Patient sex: M
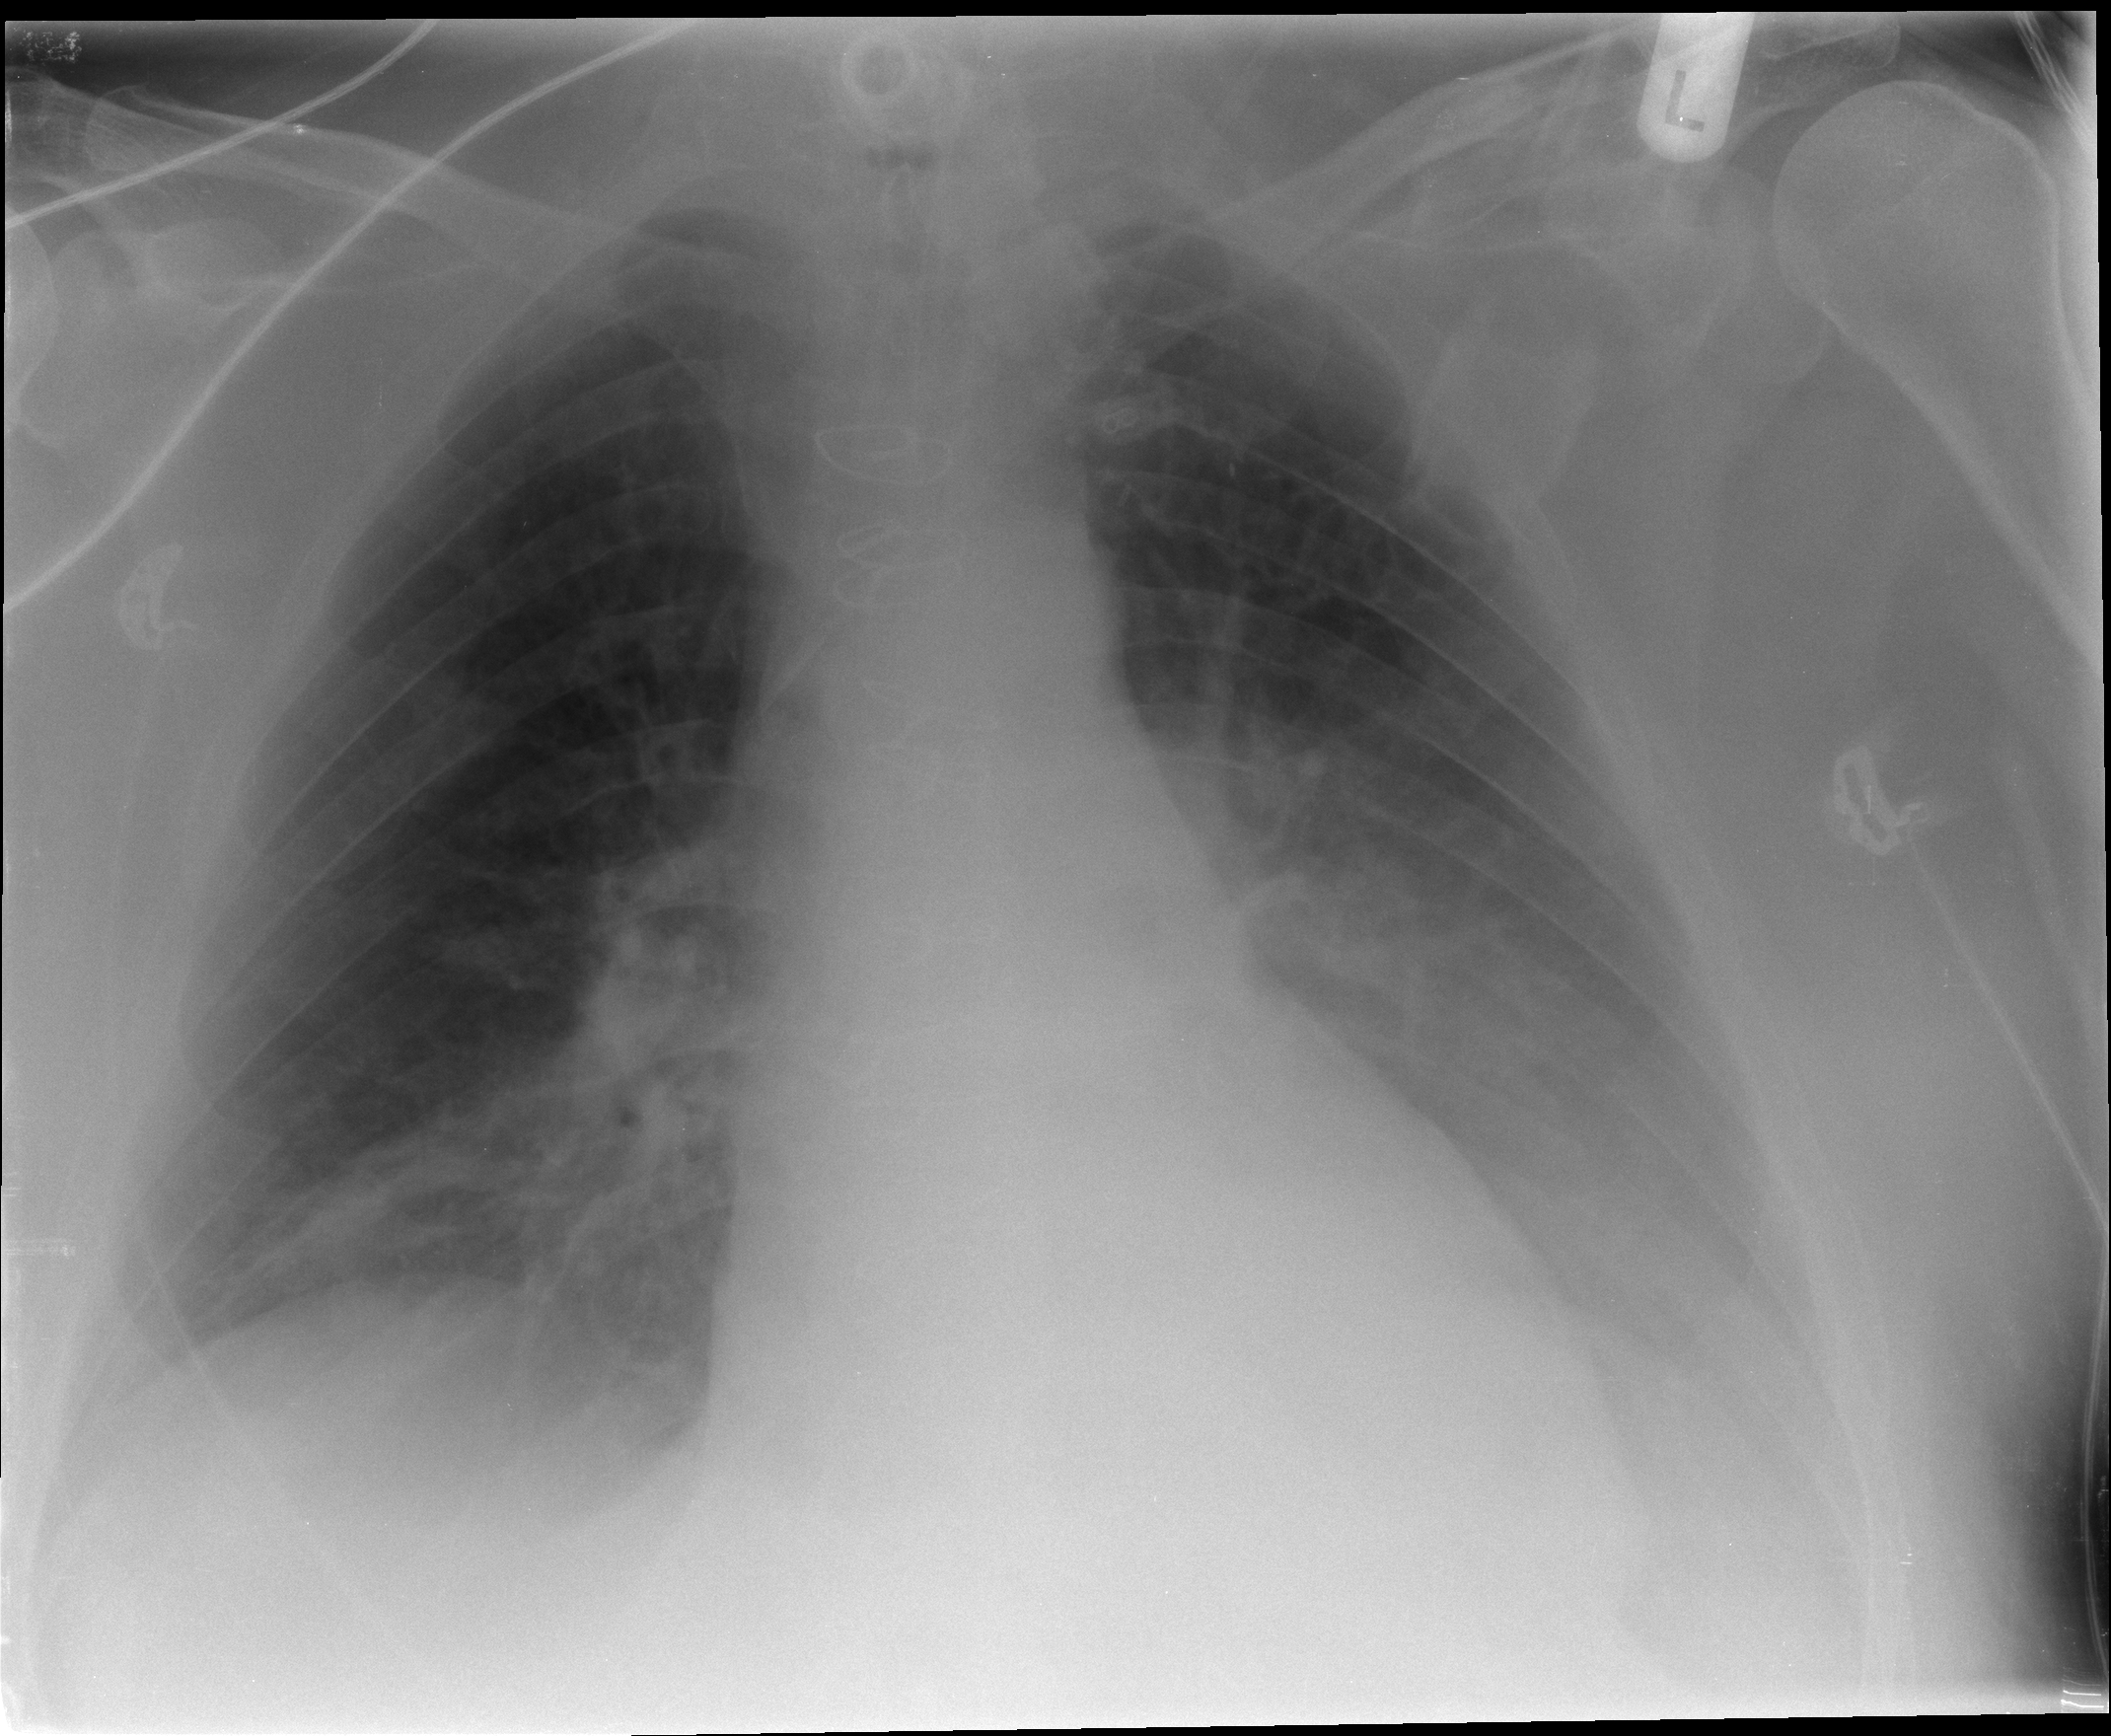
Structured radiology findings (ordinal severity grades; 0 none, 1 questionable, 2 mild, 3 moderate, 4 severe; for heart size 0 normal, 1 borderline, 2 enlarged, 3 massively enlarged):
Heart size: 0
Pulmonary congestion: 2
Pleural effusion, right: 2
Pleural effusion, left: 3
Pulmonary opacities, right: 2
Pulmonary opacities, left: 2
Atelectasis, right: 2
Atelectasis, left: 2